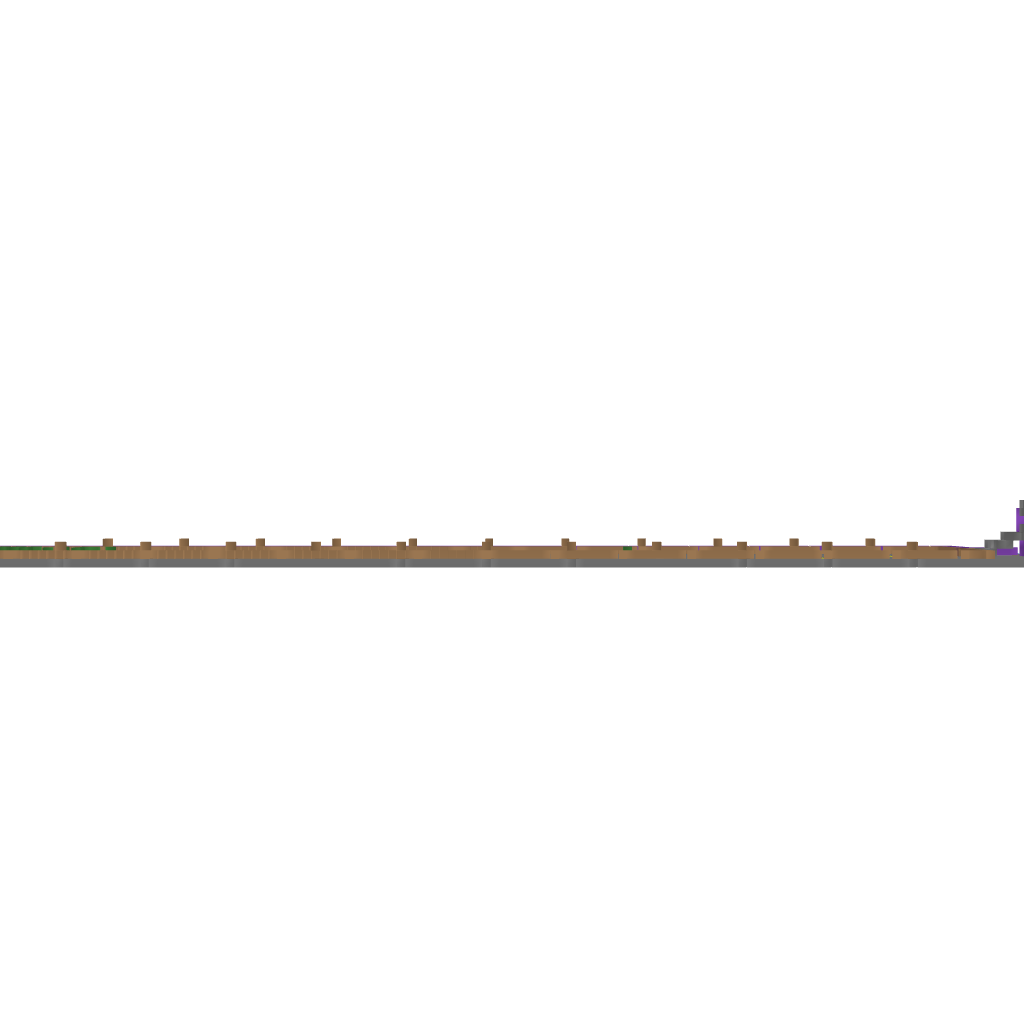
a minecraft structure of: Double barrel Cannon bad low quality